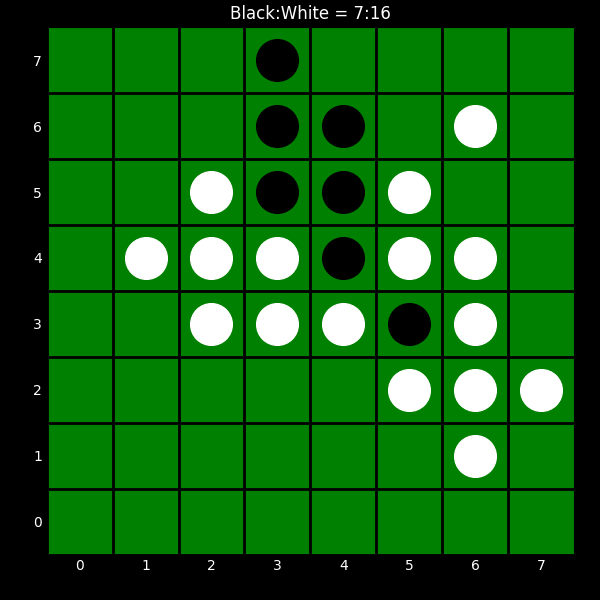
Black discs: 7
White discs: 16